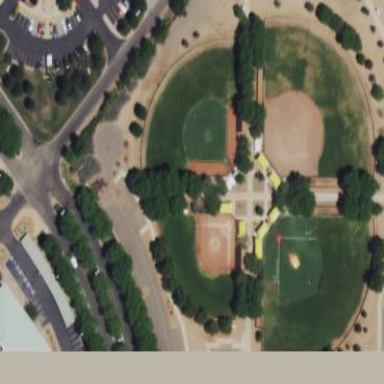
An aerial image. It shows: Baseball pitch for leisure land activities.